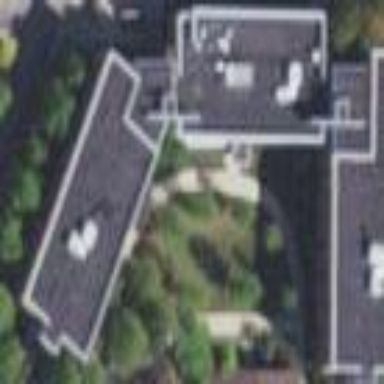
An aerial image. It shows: Dormitory building.